Question: So I'm attempting to send a TCP message to a device plugged into my computer, with an IP address of 'xxx.xxx.1.32' over port '9999' with Socket.io. The client successfully connects to the TCP server running on the device, but I can't seem to send any actual message to it. Here is the output I'm getting from the device:

And my client-side code:
'''
<script src = "https://cdn.socket.io/socket.io-1.2.1.js"></script>
<script>
var socket = io('http://xxx.xxx.1.32:9999');
socket.on('connect', function() {
socket.send('GPIO,00,0');
socket.emit('GPIO,00,0');
socket.on('message', function (msg) {
alert(msg);
});
});
</script>
'''
It periodically receives the same messages detailed in the first picture (which makes sense since the 'Connection:' field is set to keep alive), but it never seems to send the messages, even after first making the connection. Any ideas as to what is going wrong?
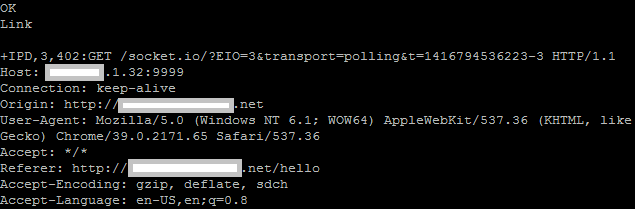
Answer: Socket.IO doesn't do plain TCP sockets as that is not possible to do in the browser. Instead it uses WebSockets which require a handshake built on top of HTTP (or alternatively some other HTTP-based fallbacks). If you want to talk to your custom device with Socket.IO you'll have to implement their entire protocol by hand.
If you can't or don't want to run node.js on your device, it might be best to forget Socket.IO and just use plain WebSockets. Or even implement a proxy server on a full-fledged computer that can proxy things over plain TCP.